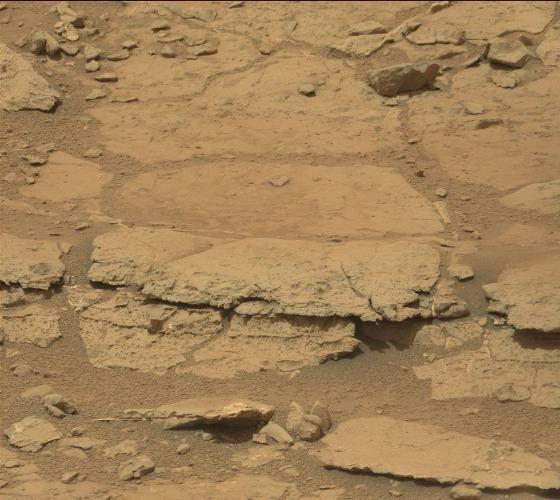
Terrain classes present: Bedrock, Gravel / Sand / Soil, Rock, Shadow